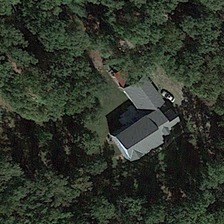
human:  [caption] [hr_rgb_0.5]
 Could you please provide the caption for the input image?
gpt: two cottages and a car are near the pool, surrounded by trees .

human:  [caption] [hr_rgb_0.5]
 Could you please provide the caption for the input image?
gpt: many green trees are around a gray building .

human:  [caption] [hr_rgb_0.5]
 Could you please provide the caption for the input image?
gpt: many green trees are around a gray building .

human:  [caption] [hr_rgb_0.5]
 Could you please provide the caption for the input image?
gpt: a hot spring pool are on the green hill .

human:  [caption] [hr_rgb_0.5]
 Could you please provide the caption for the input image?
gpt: a hot spring pool are on the green hill .